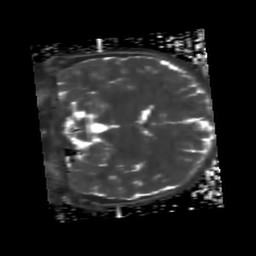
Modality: T2map
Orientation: coronal
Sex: female
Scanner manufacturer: siemens
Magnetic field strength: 3 T
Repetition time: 4 s